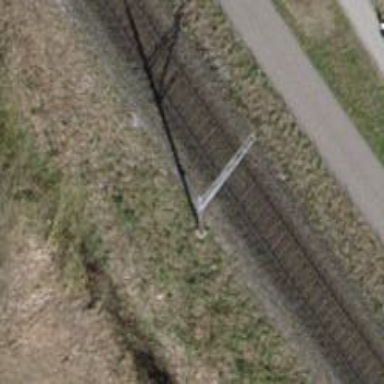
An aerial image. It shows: Solitary milestone along the railway.